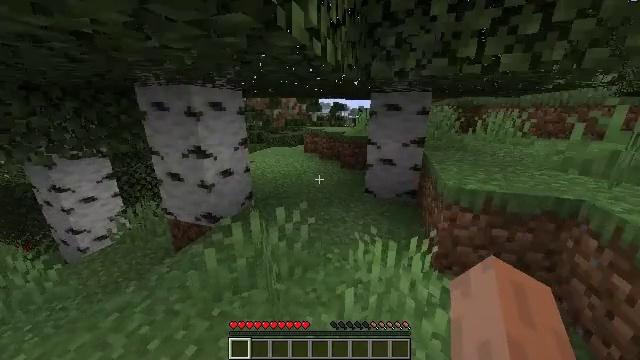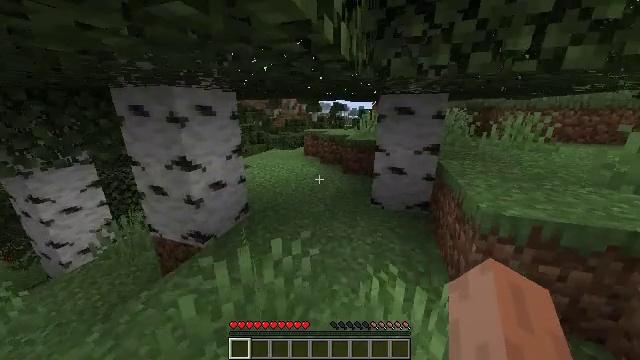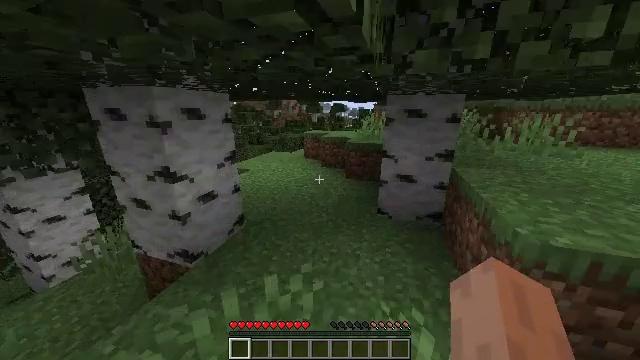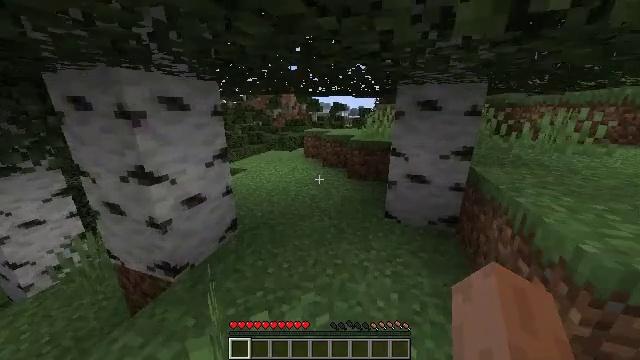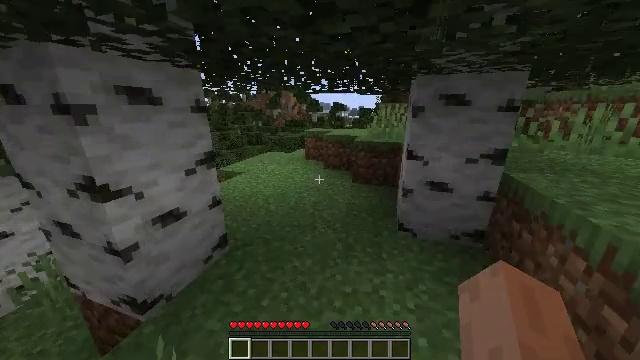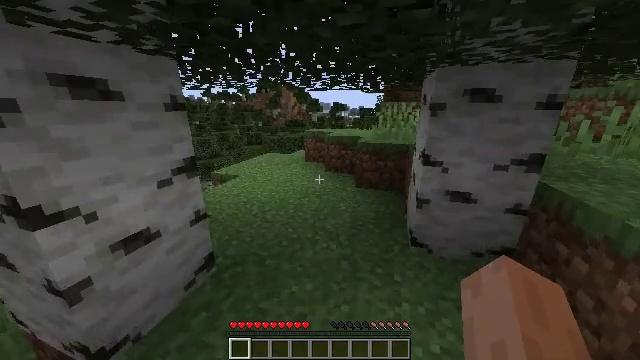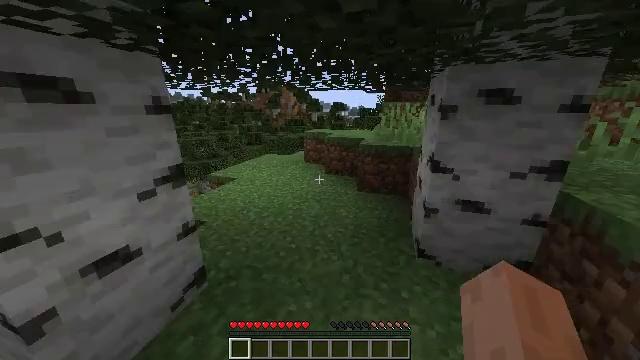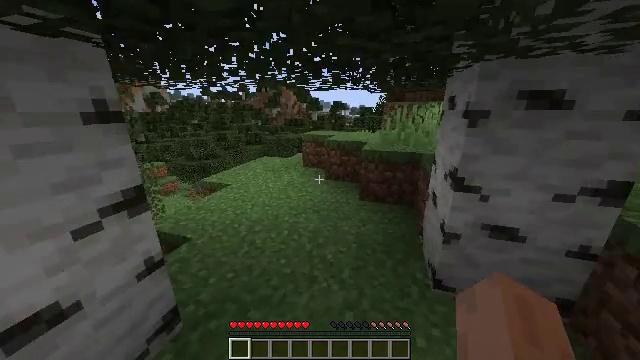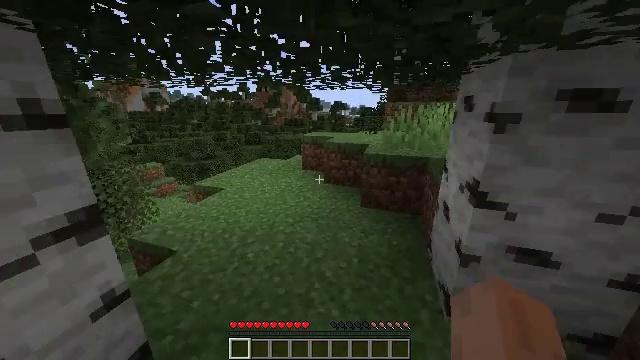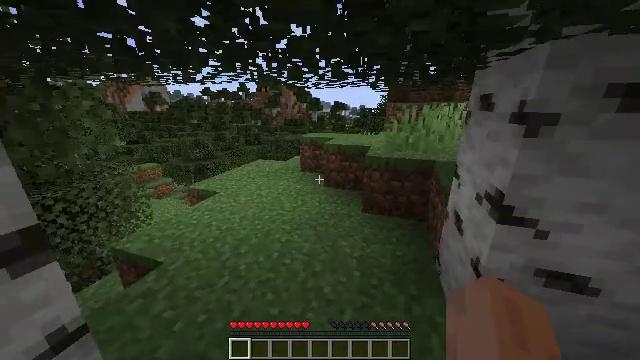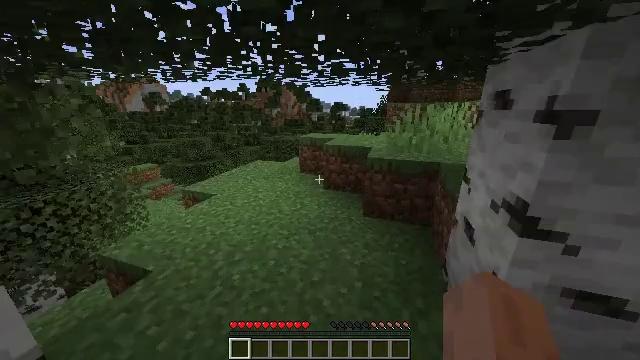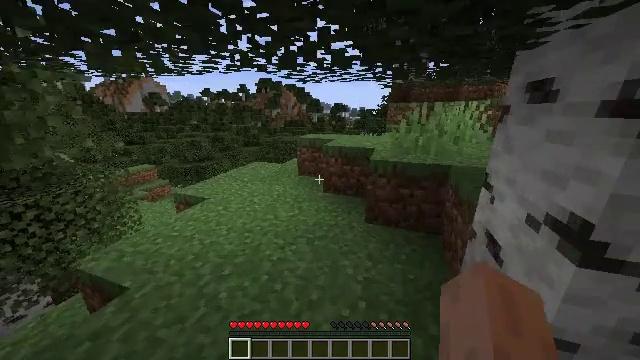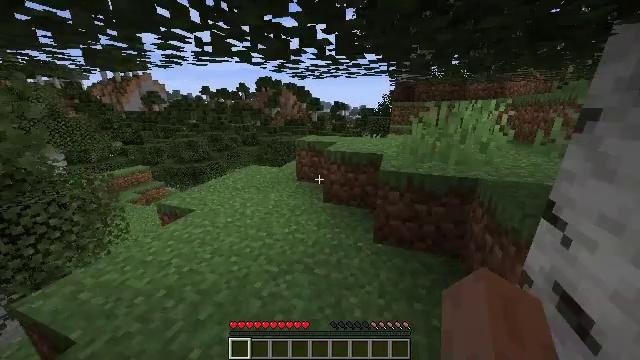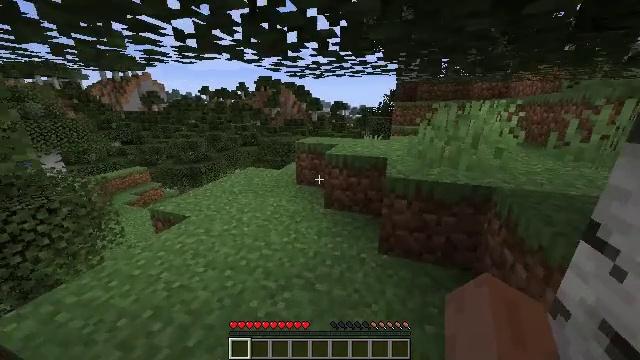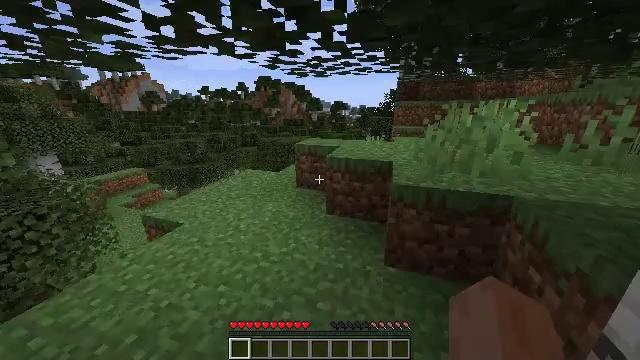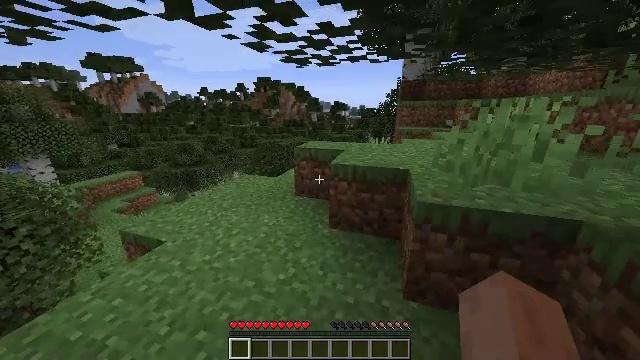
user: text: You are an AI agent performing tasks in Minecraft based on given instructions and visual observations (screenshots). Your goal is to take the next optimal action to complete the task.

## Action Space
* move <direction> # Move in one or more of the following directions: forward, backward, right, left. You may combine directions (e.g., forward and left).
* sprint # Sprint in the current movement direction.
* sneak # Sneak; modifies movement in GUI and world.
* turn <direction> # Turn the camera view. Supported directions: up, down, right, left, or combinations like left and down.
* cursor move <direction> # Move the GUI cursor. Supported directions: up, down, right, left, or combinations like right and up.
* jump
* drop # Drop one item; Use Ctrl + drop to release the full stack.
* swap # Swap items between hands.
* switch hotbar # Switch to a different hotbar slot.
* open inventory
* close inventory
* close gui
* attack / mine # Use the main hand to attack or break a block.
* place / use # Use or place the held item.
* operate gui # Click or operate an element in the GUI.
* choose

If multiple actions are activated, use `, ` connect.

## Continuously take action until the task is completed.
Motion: motion action
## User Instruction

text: Pick the peony from the grass.
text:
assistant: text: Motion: move forward, sprint, jump
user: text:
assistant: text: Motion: move forward, sprint, jump
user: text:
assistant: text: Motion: move forward, sprint, jump
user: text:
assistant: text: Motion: move forward, sprint, jump
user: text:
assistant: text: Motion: move forward, sprint
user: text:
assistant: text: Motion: move forward, sprint
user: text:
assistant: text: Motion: move forward, sprint
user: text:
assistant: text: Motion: move forward, sprint
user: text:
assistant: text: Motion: move forward, sprint
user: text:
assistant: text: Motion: move forward, sprint
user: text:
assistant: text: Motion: move forward, sprint
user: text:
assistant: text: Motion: move forward, sprint
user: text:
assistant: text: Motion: move forward, sprint
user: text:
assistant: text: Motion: move forward, sprint
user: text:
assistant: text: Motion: move forward, sprint
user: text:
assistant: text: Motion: move forward, sprint, turn left
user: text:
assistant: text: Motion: move forward, sprint, turn left
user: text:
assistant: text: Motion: move forward, sprint, turn left
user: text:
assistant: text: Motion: move forward, sprint
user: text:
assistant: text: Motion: move forward, sprint
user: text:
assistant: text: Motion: move forward, sprint
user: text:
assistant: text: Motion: move forward, sprint
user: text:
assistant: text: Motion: move forward, sprint
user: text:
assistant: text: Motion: move forward, sprint
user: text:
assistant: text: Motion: move forward, sprint
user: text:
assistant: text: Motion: move forward, sprint
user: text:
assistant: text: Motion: move forward, sprint
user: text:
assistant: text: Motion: move forward, sprint
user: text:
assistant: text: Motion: move forward, sprint, turn right
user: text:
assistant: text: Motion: move forward, sprint, turn right